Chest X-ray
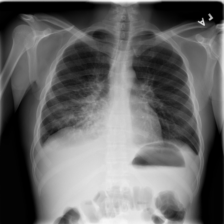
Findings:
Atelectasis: negative
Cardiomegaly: negative
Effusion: positive
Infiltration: positive
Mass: negative
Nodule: negative
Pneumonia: negative
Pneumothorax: negative
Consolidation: negative
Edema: negative
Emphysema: negative
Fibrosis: negative
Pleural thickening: negative
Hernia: negative